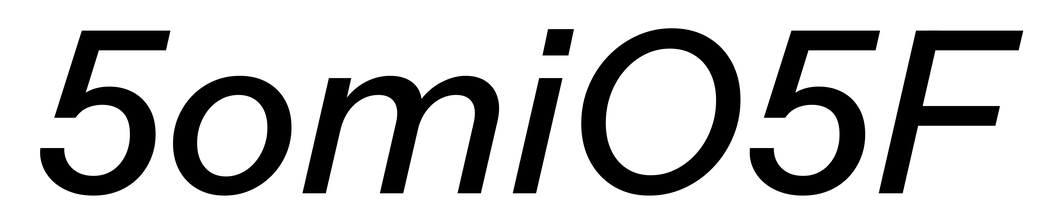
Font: InstrumentSans-Italic_Medium_Italic